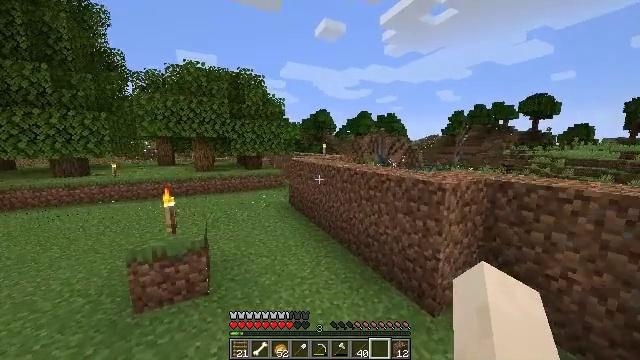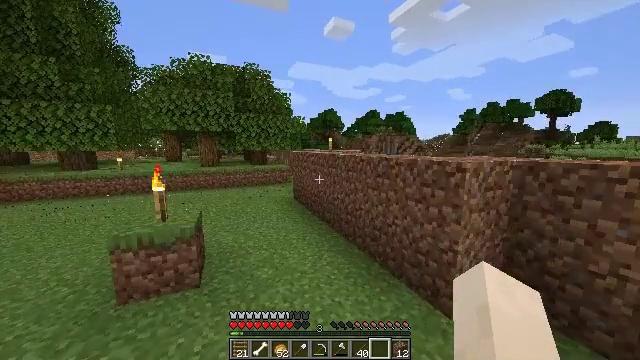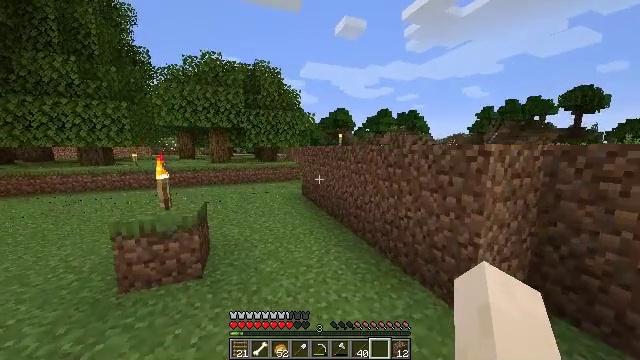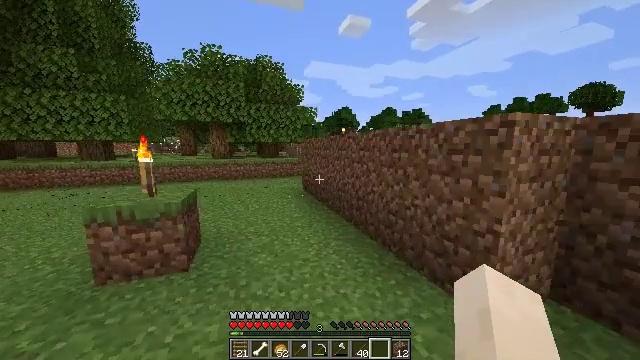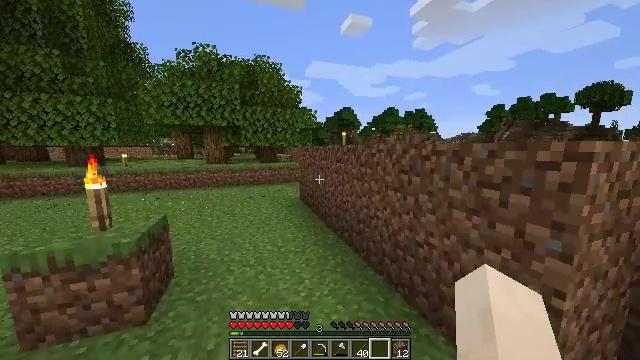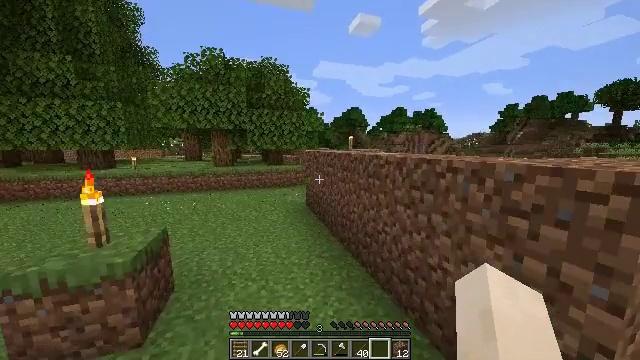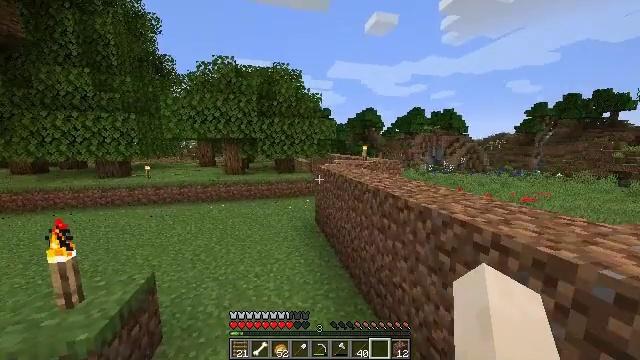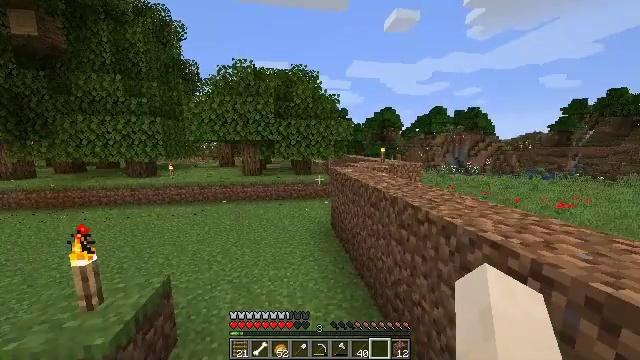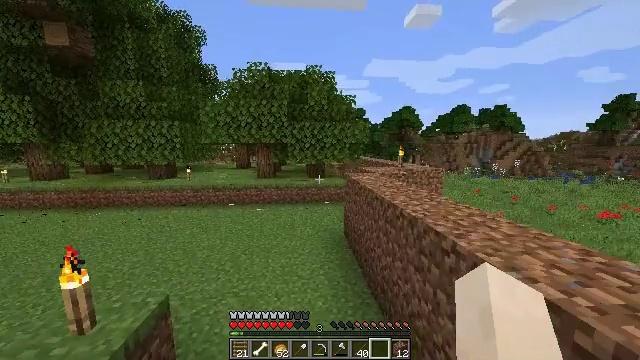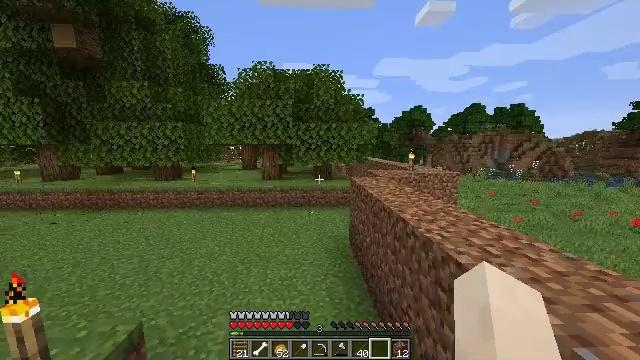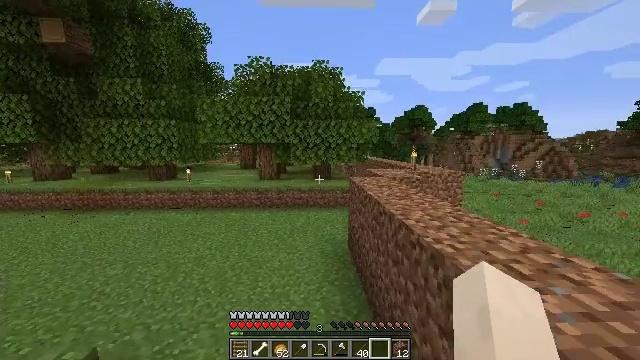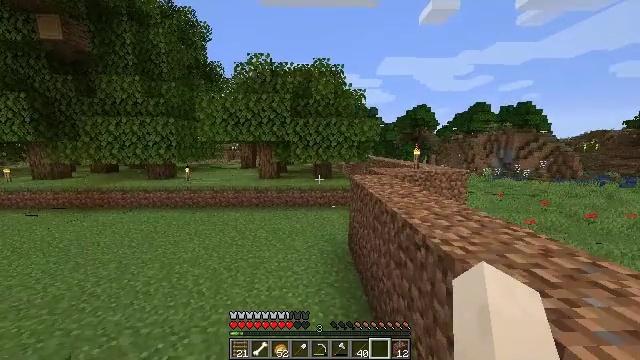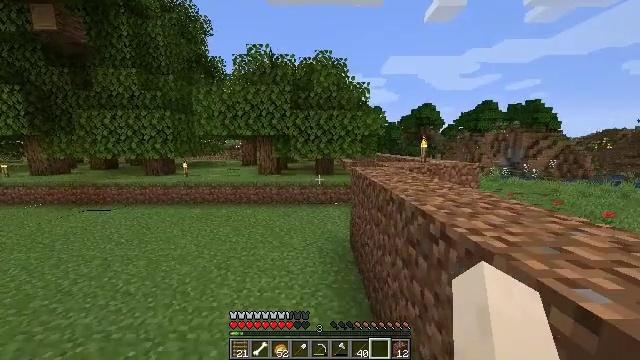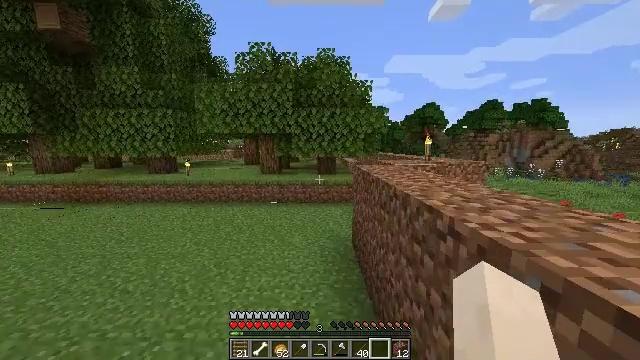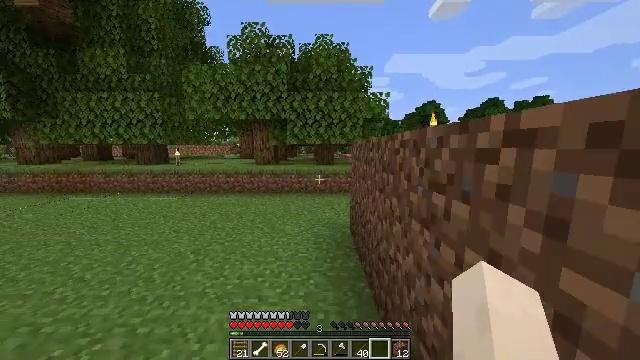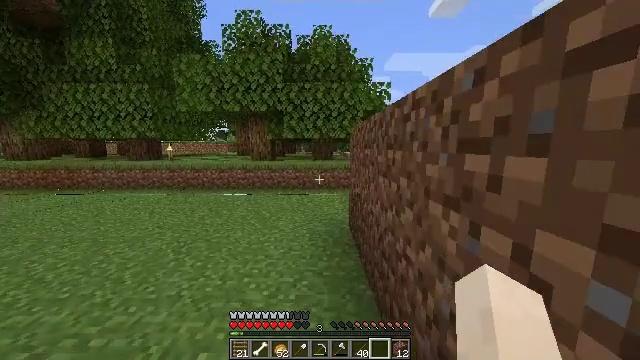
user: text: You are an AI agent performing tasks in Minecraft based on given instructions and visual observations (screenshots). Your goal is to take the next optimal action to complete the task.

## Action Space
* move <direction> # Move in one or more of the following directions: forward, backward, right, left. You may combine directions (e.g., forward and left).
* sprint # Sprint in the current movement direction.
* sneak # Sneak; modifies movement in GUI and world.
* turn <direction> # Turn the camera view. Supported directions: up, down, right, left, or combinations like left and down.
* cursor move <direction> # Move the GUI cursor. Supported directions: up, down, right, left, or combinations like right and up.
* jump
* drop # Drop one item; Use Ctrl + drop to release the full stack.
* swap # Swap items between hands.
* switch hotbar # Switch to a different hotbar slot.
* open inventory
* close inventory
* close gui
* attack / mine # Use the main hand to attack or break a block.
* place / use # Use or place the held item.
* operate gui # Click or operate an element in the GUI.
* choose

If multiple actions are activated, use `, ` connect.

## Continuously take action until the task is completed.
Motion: motion action
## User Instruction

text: Turn regular andesite into polished andesite through crafting.
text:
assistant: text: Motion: move forward, turn left, jump
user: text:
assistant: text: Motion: move forward, sprint, turn left, jump
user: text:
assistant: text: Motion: move forward, sprint, turn left, jump
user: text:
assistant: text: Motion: move forward, sprint, jump
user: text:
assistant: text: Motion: move forward, turn left, jump
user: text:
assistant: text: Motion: move forward, turn left, jump
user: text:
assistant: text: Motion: move forward, turn left, jump
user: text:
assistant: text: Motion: move forward, turn left, jump
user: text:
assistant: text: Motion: move forward, turn left, jump
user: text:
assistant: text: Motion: move forward, jump
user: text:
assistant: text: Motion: move forward, jump
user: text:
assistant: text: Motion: move forward, turn left, jump
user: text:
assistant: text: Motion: move forward, jump
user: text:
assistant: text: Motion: move forward, sprint, jump
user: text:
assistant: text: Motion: move forward, sprint, jump
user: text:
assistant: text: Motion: move forward, sprint, jump
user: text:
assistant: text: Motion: move forward, jump
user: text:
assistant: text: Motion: move forward, jump
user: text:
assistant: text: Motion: move forward, jump
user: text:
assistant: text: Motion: move forward, jump
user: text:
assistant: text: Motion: move forward, jump
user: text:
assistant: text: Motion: move forward, jump
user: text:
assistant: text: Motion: move forward, jump
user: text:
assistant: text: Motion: move forward, jump
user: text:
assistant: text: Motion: move forward, jump
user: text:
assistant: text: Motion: move forward, sprint, jump
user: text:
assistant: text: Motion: move forward, sprint, jump
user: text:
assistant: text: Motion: move forward, sprint, jump
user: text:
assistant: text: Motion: move forward, sprint, turn left, jump
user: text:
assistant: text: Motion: move forward, turn left and down, jump